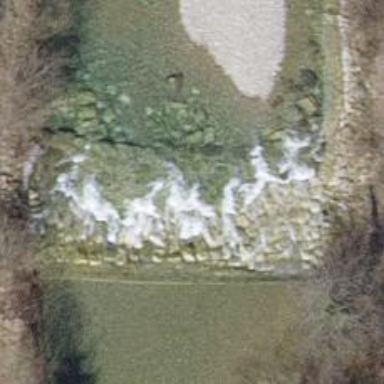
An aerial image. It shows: Weir along the waterway.